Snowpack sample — Buffalo Mountain, Silverthorne, Colorado, USA (2/22/26, 2:02 PM MST)
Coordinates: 39.622, -106.113
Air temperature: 33 °F
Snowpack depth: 63 cm
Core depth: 50 cm
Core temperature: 28.4 °F
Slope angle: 11°, slope face: 116°
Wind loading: low
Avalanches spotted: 0
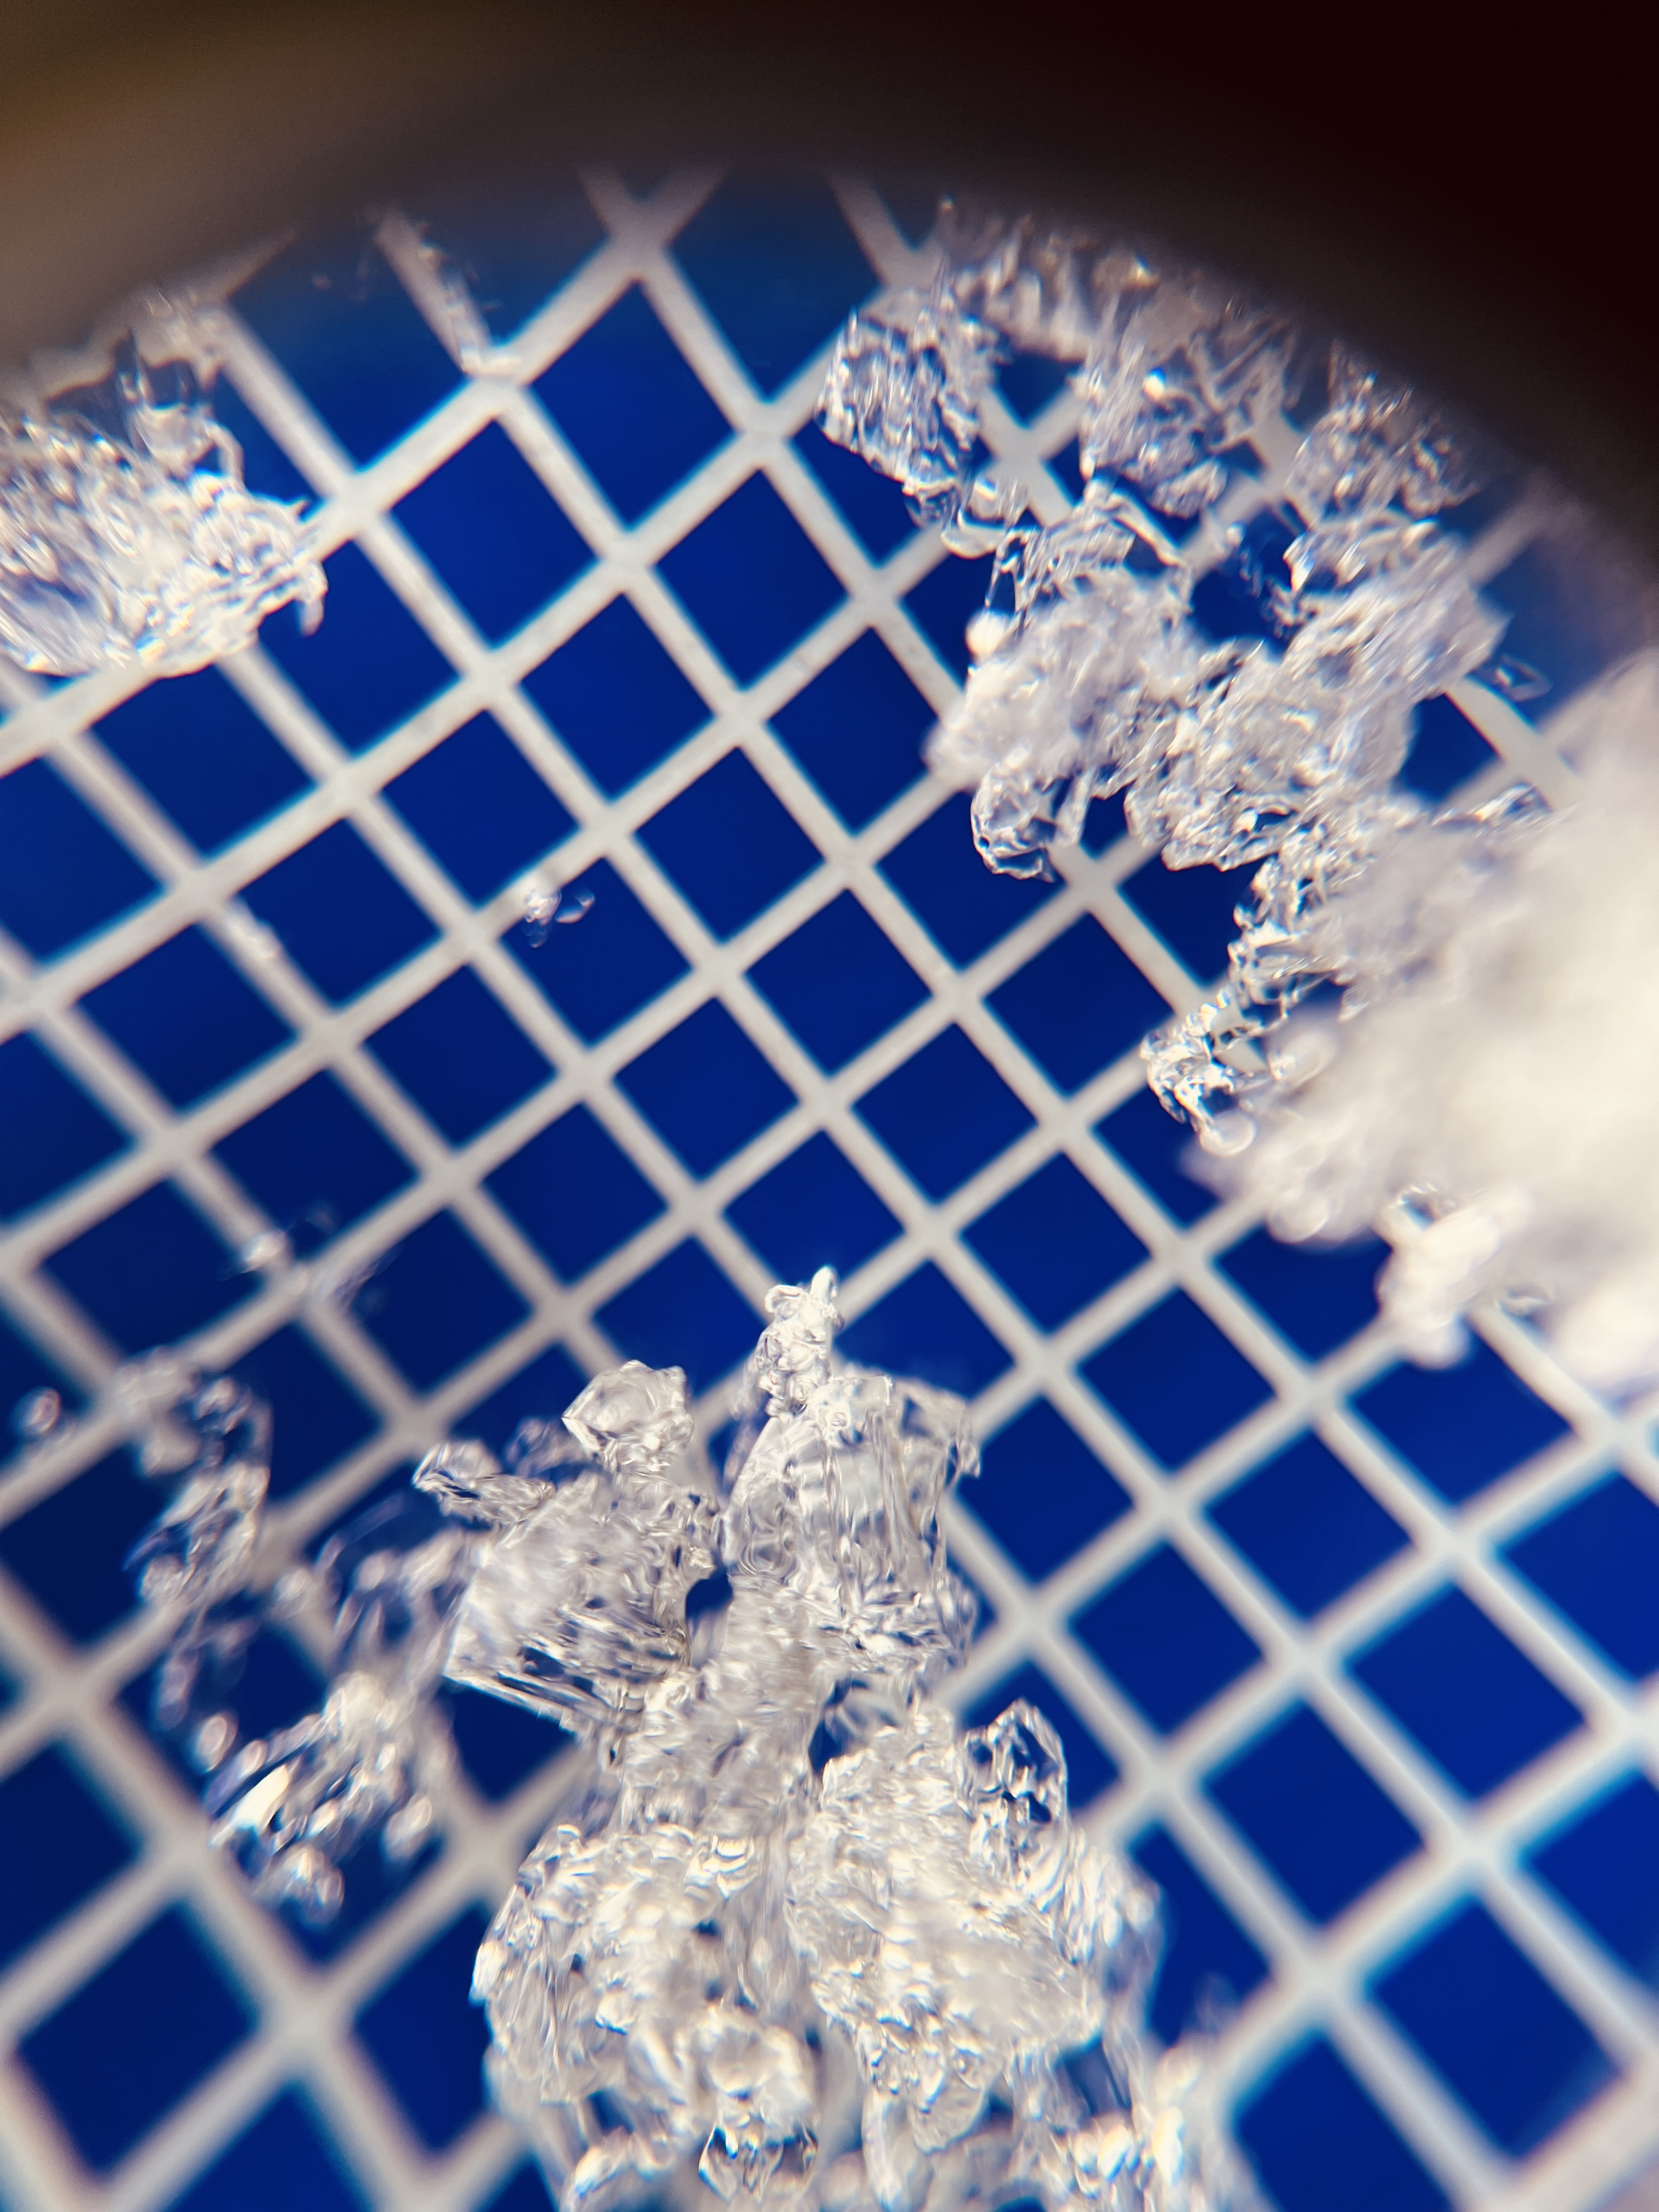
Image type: magnified_profile
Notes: In a firebreak similar to site 1, minimal wind loading with no spotted avalanches (not many faces in view though)